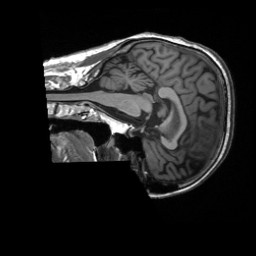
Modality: T1w
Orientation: sagittal
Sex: female
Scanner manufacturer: siemens
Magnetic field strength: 3 T
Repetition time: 2.3 s
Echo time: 0.00226 s